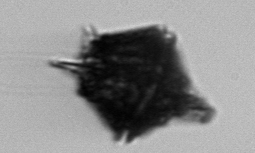
Label: Gonyaulax